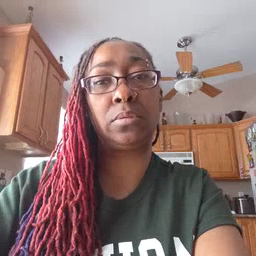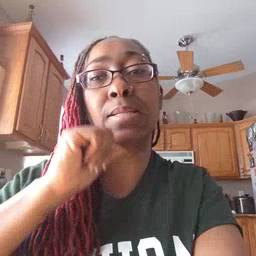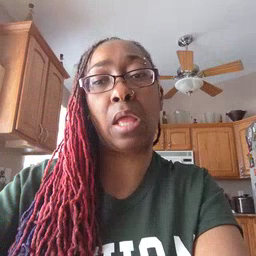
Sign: not